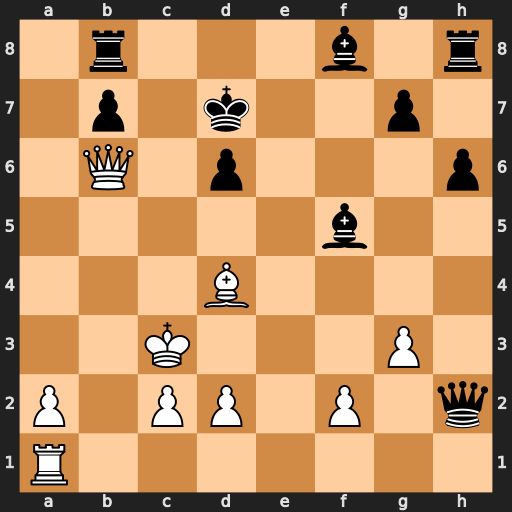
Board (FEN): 1r3b1r/1p1k2p1/1Q1p3p/5b2/3B4/2K3P1/P1PP1P1q/R7
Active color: w
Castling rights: -
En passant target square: -
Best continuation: Qb5+ Ke6 Re1+ Kf7 Qxf5+